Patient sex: M
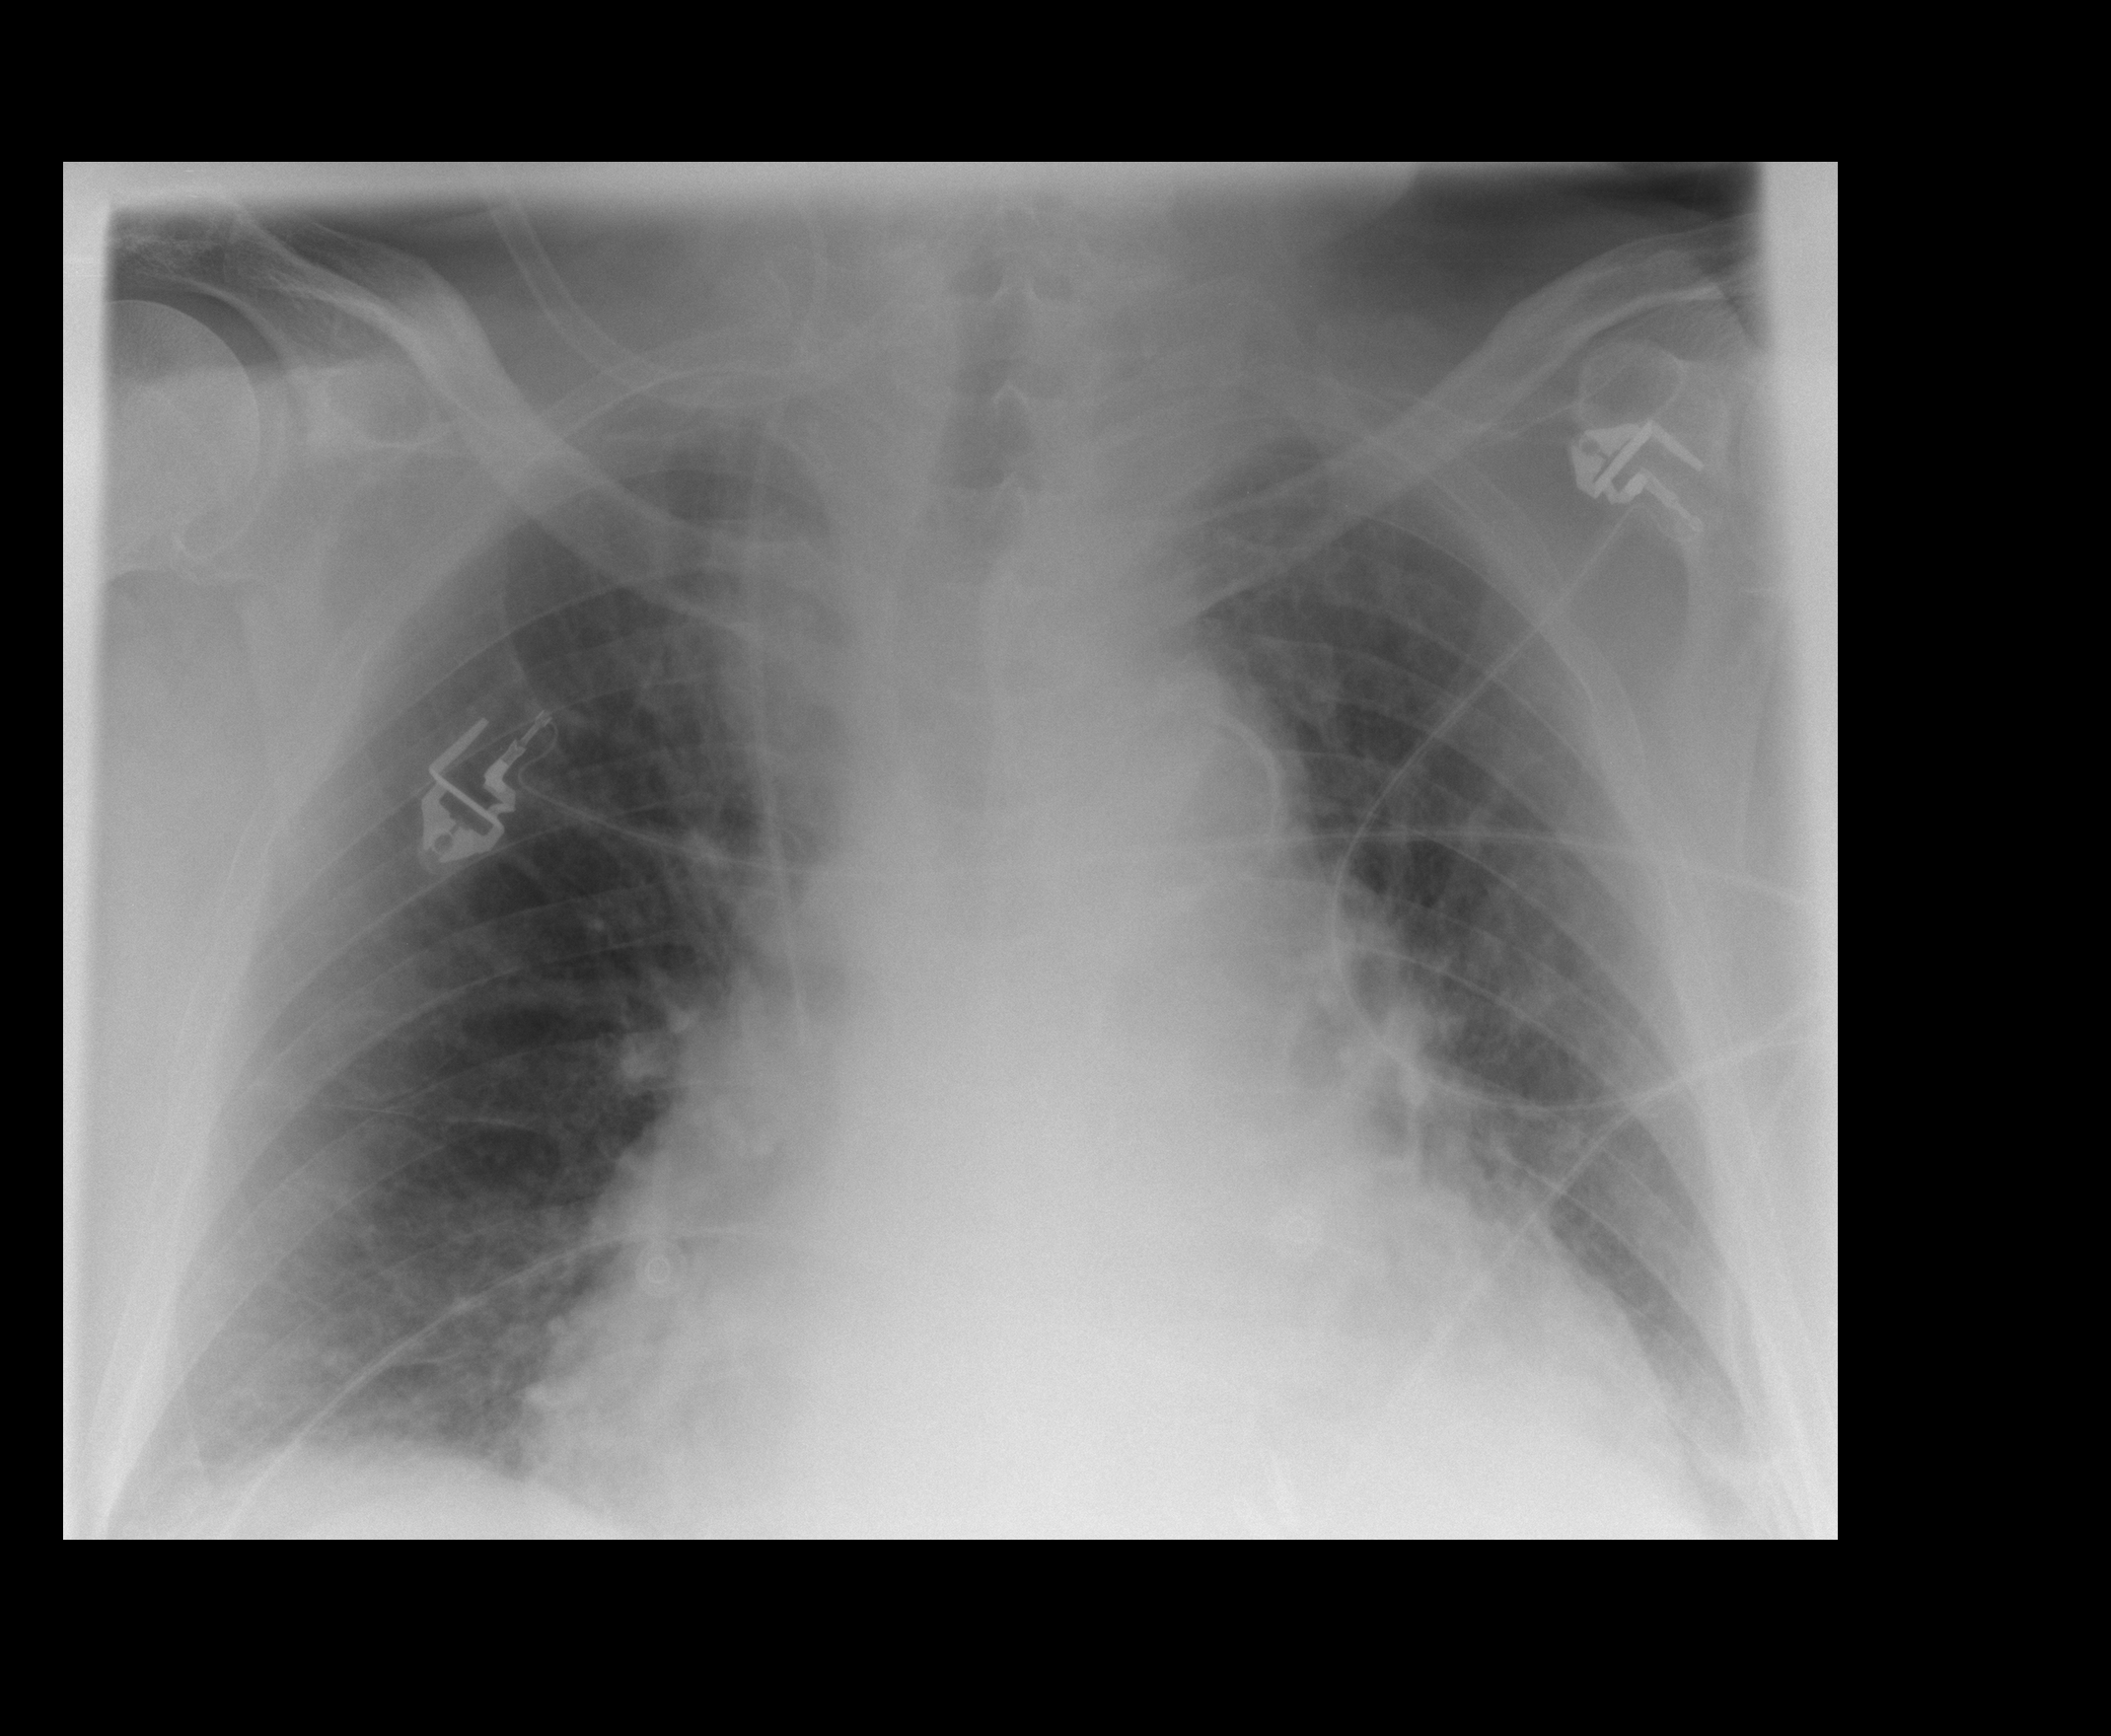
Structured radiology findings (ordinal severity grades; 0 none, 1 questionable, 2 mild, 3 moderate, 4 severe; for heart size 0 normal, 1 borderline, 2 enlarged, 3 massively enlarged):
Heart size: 2
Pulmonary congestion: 2
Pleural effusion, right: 0
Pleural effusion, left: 0
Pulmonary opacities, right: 0
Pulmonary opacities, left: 0
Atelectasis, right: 0
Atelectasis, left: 0